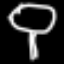
Label: mushroom